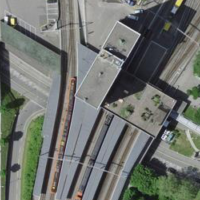
EUNIS habitat code: 57
Species observed at this site:
Spiraea chamaedryfolia